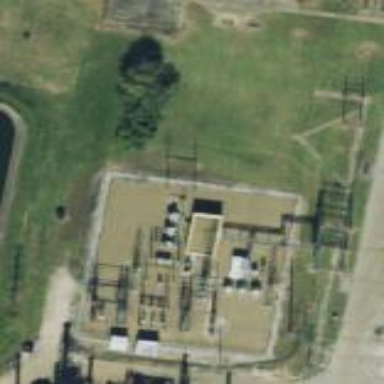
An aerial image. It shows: Outdoor industrial power substation.